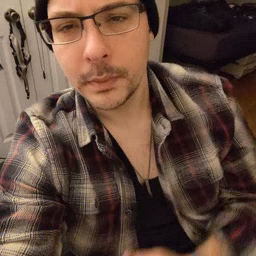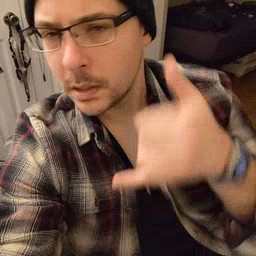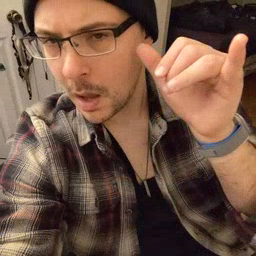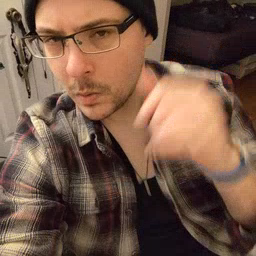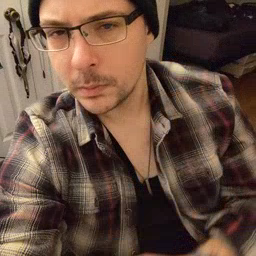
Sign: cow